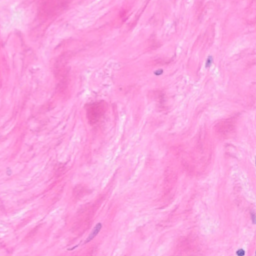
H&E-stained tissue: Breast